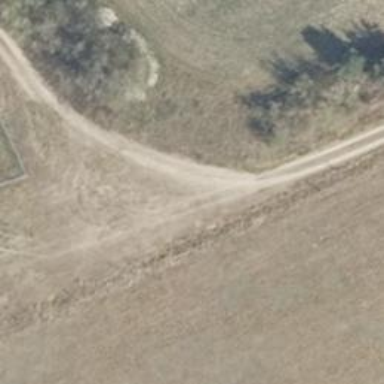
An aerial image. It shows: Track road with grade3 tracktype.